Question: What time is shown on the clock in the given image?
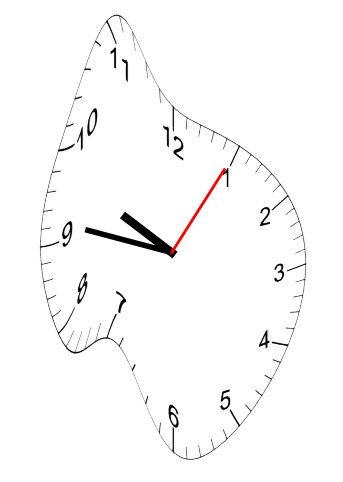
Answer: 09:46:05